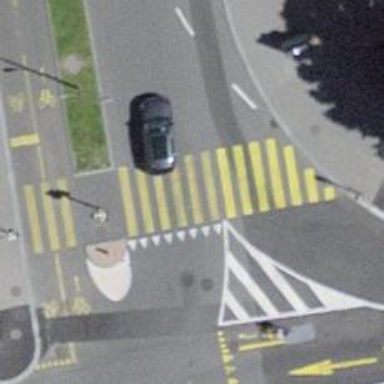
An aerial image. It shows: Crossing with traffic signals.